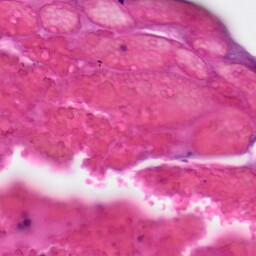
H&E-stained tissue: Colon